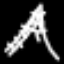
Label: The Eiffel Tower